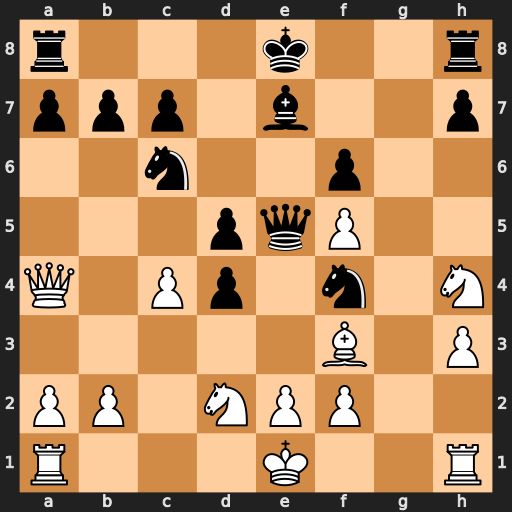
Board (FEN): r3k2r/ppp1b2p/2n2p2/3pqP2/Q1Pp1n1N/5B1P/PP1NPP2/R3K2R
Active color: w
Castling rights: KQkq
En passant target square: -
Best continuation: cxd5 Nd3+ Kf1